Interaction volume radius: 5 \u00c5
Interaction volume height: 30 \u00c5
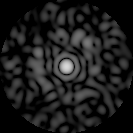
Disorder parameter: 0.7981